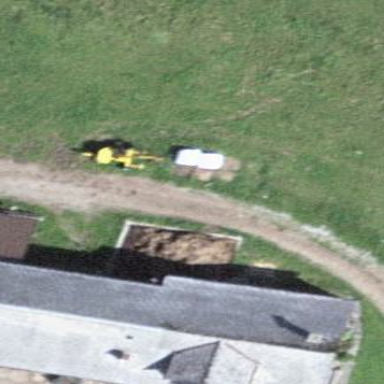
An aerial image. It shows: Gabled roof farm building.